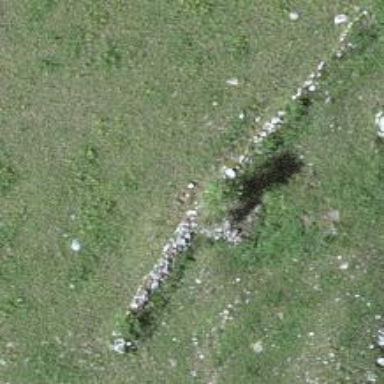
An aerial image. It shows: Dry stone wall barrier.